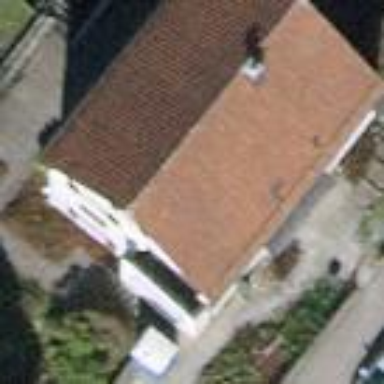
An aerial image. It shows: Building with tile roof.